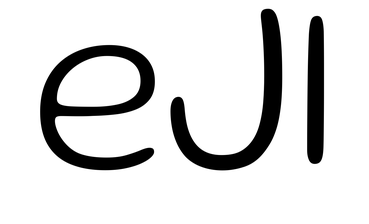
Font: Gluten_ExtraLight